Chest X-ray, AP view. Patient: 49 years old, sex F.
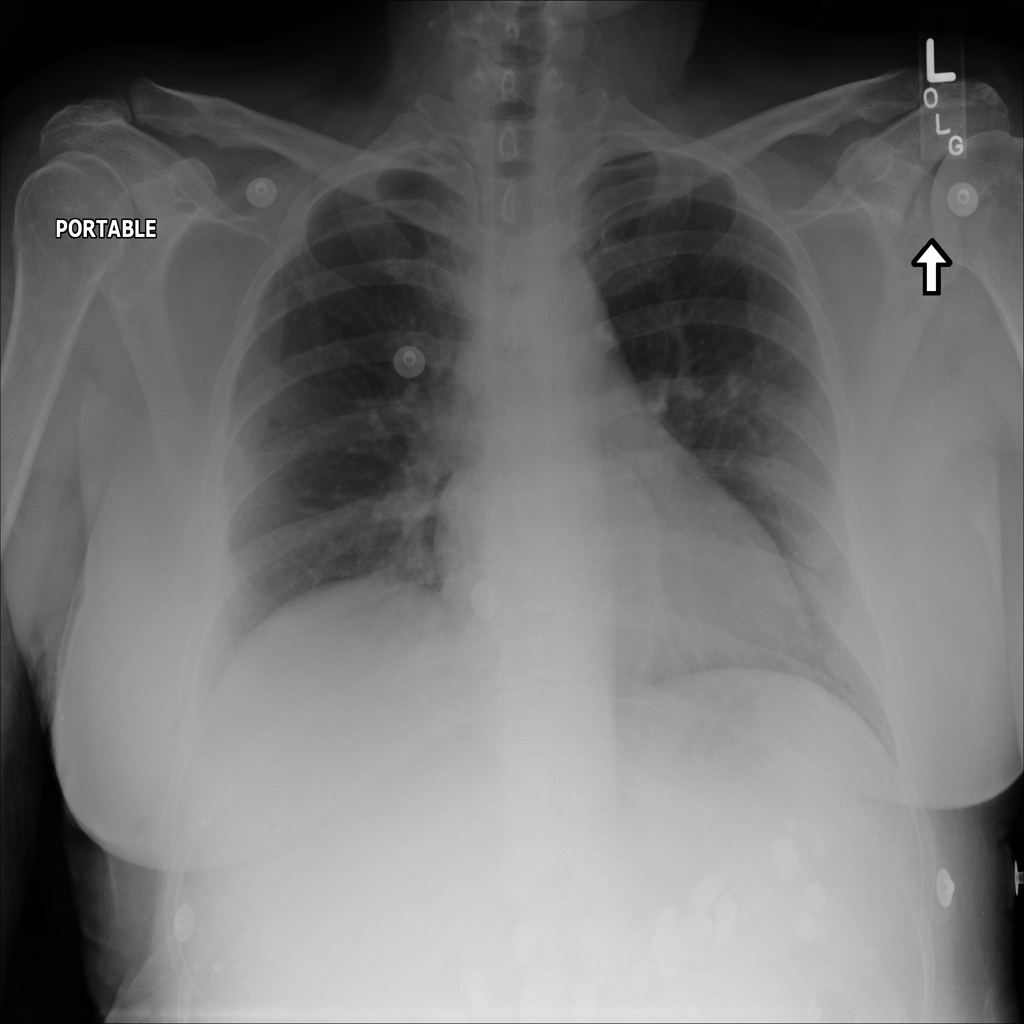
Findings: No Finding